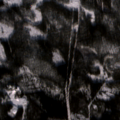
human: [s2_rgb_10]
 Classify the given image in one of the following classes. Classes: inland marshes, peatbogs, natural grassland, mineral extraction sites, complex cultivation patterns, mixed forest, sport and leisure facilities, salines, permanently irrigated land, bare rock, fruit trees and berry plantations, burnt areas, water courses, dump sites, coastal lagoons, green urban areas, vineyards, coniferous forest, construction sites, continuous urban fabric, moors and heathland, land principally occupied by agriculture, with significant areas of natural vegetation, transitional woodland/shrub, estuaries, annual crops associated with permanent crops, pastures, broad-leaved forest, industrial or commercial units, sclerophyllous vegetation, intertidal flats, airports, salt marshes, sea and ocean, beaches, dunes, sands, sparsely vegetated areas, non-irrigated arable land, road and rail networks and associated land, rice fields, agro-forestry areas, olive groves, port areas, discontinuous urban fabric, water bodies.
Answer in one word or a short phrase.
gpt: broad-leaved forest, coniferous forest, mixed forest, transitional woodland/shrub